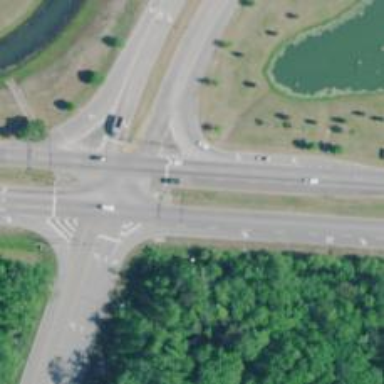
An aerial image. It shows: Secondary link road with asphalt surface.